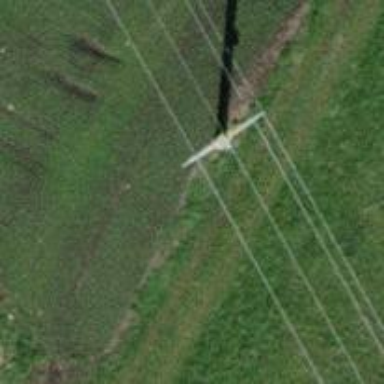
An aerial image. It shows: Concrete power pole.